Question: I have a question about creating a running total on an existing query in SQL Server 2008 R2.
Basically, I have a query that combines data from 3 separate tables and groups them to produce a single entry for each combination of 'ACCOUNT', 'PROFITCENTRE', 'TIMEID' and 'DIVISION'
However, I need to alter the values in 'SIGNEDDATA', such that each entry is the total of all previous months.
e.g.
- 'TIMEID'- 'TIMEID'- 'TIMEID'
Rather than what I currently get, which is the sum of 'SIGNEDDATA' for each month, grouped by 'ACCOUNT, PROFITCENTRE, DIVISION', etc, but not added to previous months.
How can I do this, as I have tried removing 'TIMEID' from the 'GROUP BY' clause, but I just get the usual error about not being able to retrieve the column as it is not contained in either an aggregate or Group by......?
My selection is as follows:
'''
Insert INTO Data_Services.dbo.[NEW_TABLE]
Select
[Account],
[Category],
[DataSrc],
[ProfitCentre],
'MY_FLOW' as [Flow],
[RptCurrency],
[TimeID],
sum(round([SignedData],2,0)) as SignedData,
[Division],
@CurrentTime as CTimeID
FROM
(select
T1.[Account],
T1.[Category],
T1.[DataSrc],
T1.[ProfitCentre],
T1.[Flow],
T1.[RptCurrency],
T1.[TimeID],
sum(round(T1.[SignedData],2,0)) as SignedData,
mbrPC.[Division]
from
MY_DATABASE.dbo.TABLE1 T1
join
MY_DATABASE.dbo.mbrProfitCentre mbrPC on T1.ProfitCentre = mbrPC.[ID]
where
T1.Category = 'WForecast'
and T1.DataSrc in (SELECT [ID] from DSParent)
and T1.Flow = 'MOVEMENT'
and T1.Account in
(SELECT [ID] from AccIEParent)
and TimeID in
(select [TimeID] from MY_DATABASE.dbo.mbrTime
where [Period_Start] <> ''
and [Period_Start] is not null
and convert(date,[Period_Start],101) <= '2013-01-24'
and [CURRYEAR] = 'Y')
group by T1.[Account],
T1.[Category],
T1.[DataSrc],
T1.[ProfitCentre],
T1.[Flow],
T1.[RptCurrency],
T1.[TimeID],
mbrPC.[Division]
UNION
select
T2.[Account],
T2.[Category],
T2.[DataSrc],
T2.[ProfitCentre],
T2.[Flow],
T2.[RptCurrency],
T2.[TimeID],
sum(round(T2.[SignedData],2,0)) as SignedData,
mbrPC.[Division]
from MY_DATABASE.dbo.TABLE2 T2
join MY_DATABASE.dbo.mbrProfitCentre mbrPC
on T2.ProfitCentre = mbrPC.[ID]
where T2.Category = 'WForecast'
and T2.DataSrc in
(SELECT [ID] from DSParent)
and T2.Flow = 'MOVEMENT'
and T2.Account in
(SELECT [ID] from AccIEParent)
and TimeID in
(select [TimeID] from MY_DATABASE.dbo.mbrTime
where [Period_Start] <> ''
and [Period_Start] is not null
and convert(date,[Period_Start],101) <= '2013-01-24'
and [CURRYEAR] = 'Y')
group by T2.[Account],
T2.[Category],
T2.[DataSrc],
T2.[ProfitCentre],
T2.[Flow],
T2.[RptCurrency],
T2.[TimeID],
mbrPC.[Division]
UNION
select
T3.[Account],
T3.[Category],
T3.[DataSrc],
T3.[ProfitCentre],
T3.[Flow],
T3.[RptCurrency],
T3.[TimeID],
sum(round(T3.[SignedData],2,0)) as SignedData,
mbrPC.[Division]
from MY_DATABASE.dbo.TABLE3 T3
join MY_DATABASE.dbo.mbrProfitCentre mbrPC
on T3.ProfitCentre = mbrPC.[ID]
where T3.Category = 'WForecast'
and T3.DataSrc in
(SELECT [ID] from DSParent)
and T3.Flow = 'MOVEMENT'
and T3.Account in
(SELECT [ID] from AccIEParent)
and TimeID in
(select [TimeID] from MY_DATABASE.dbo.mbrTime
where [Period_Start] <> ''
and [Period_Start] is not null
and convert(date,[Period_Start],101) <= '2013-01-24'
and [CURRYEAR] = 'Y')
group by T3.[Account],
T3.[Category],
T3.[DataSrc],
T3.[ProfitCentre],
T3.[Flow],
T3.[RptCurrency],
T3.[TimeID],
mbrPC.[Division]
) a
group by [Account],
[Category],
[DataSrc],
[ProfitCentre],
[Flow],
[RptCurrency],
[TimeID],
[Division]
'''
And the resulting data-set is:

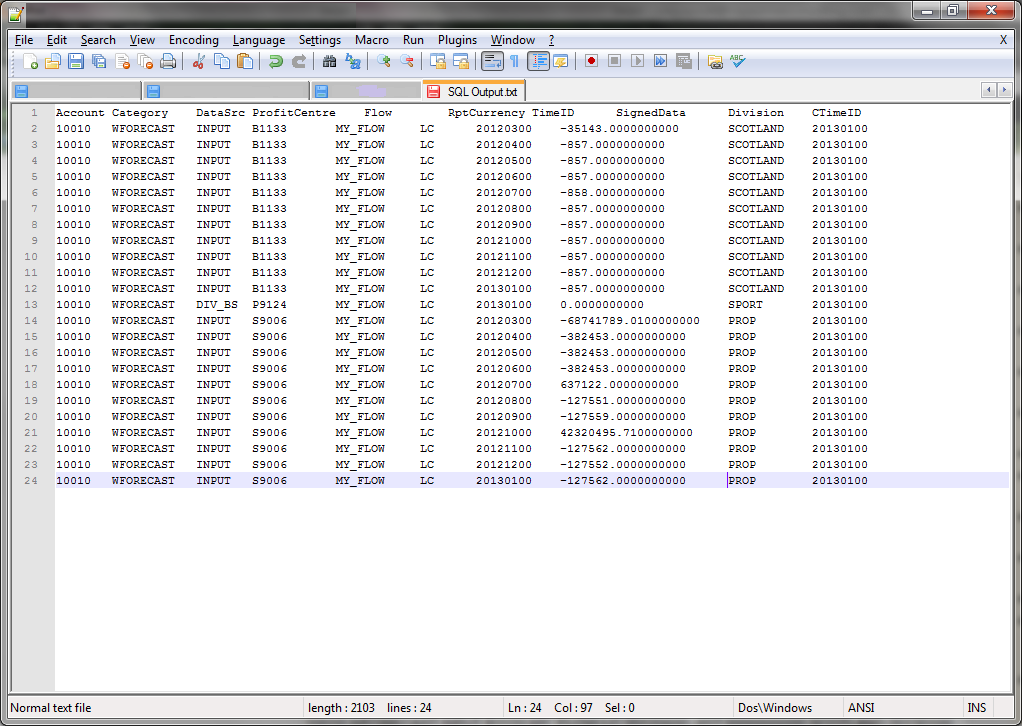
Answer: What you're trying to do is slightly more complex than the examples in this ticket but there are answers here with various methods of calculating a cumulative sum.
<URL>